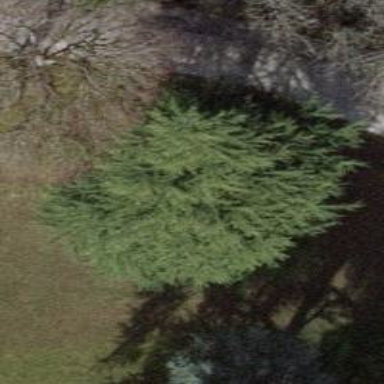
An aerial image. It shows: Evergreen tree with needle-leaved leaves.